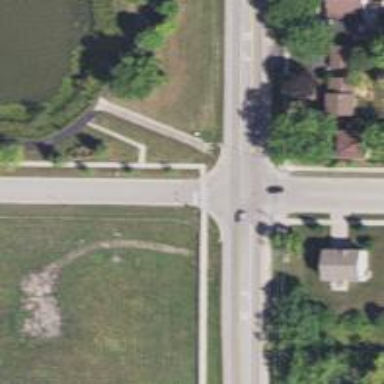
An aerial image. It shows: Marked road crossing.